Field crop: maize
Growth stage: 2
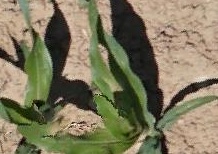
Species: maize